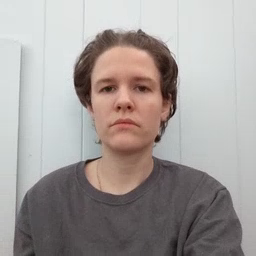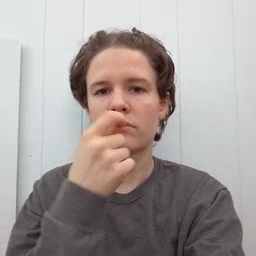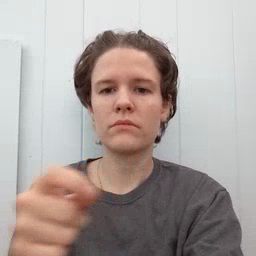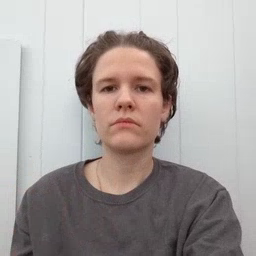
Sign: pencil